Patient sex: M
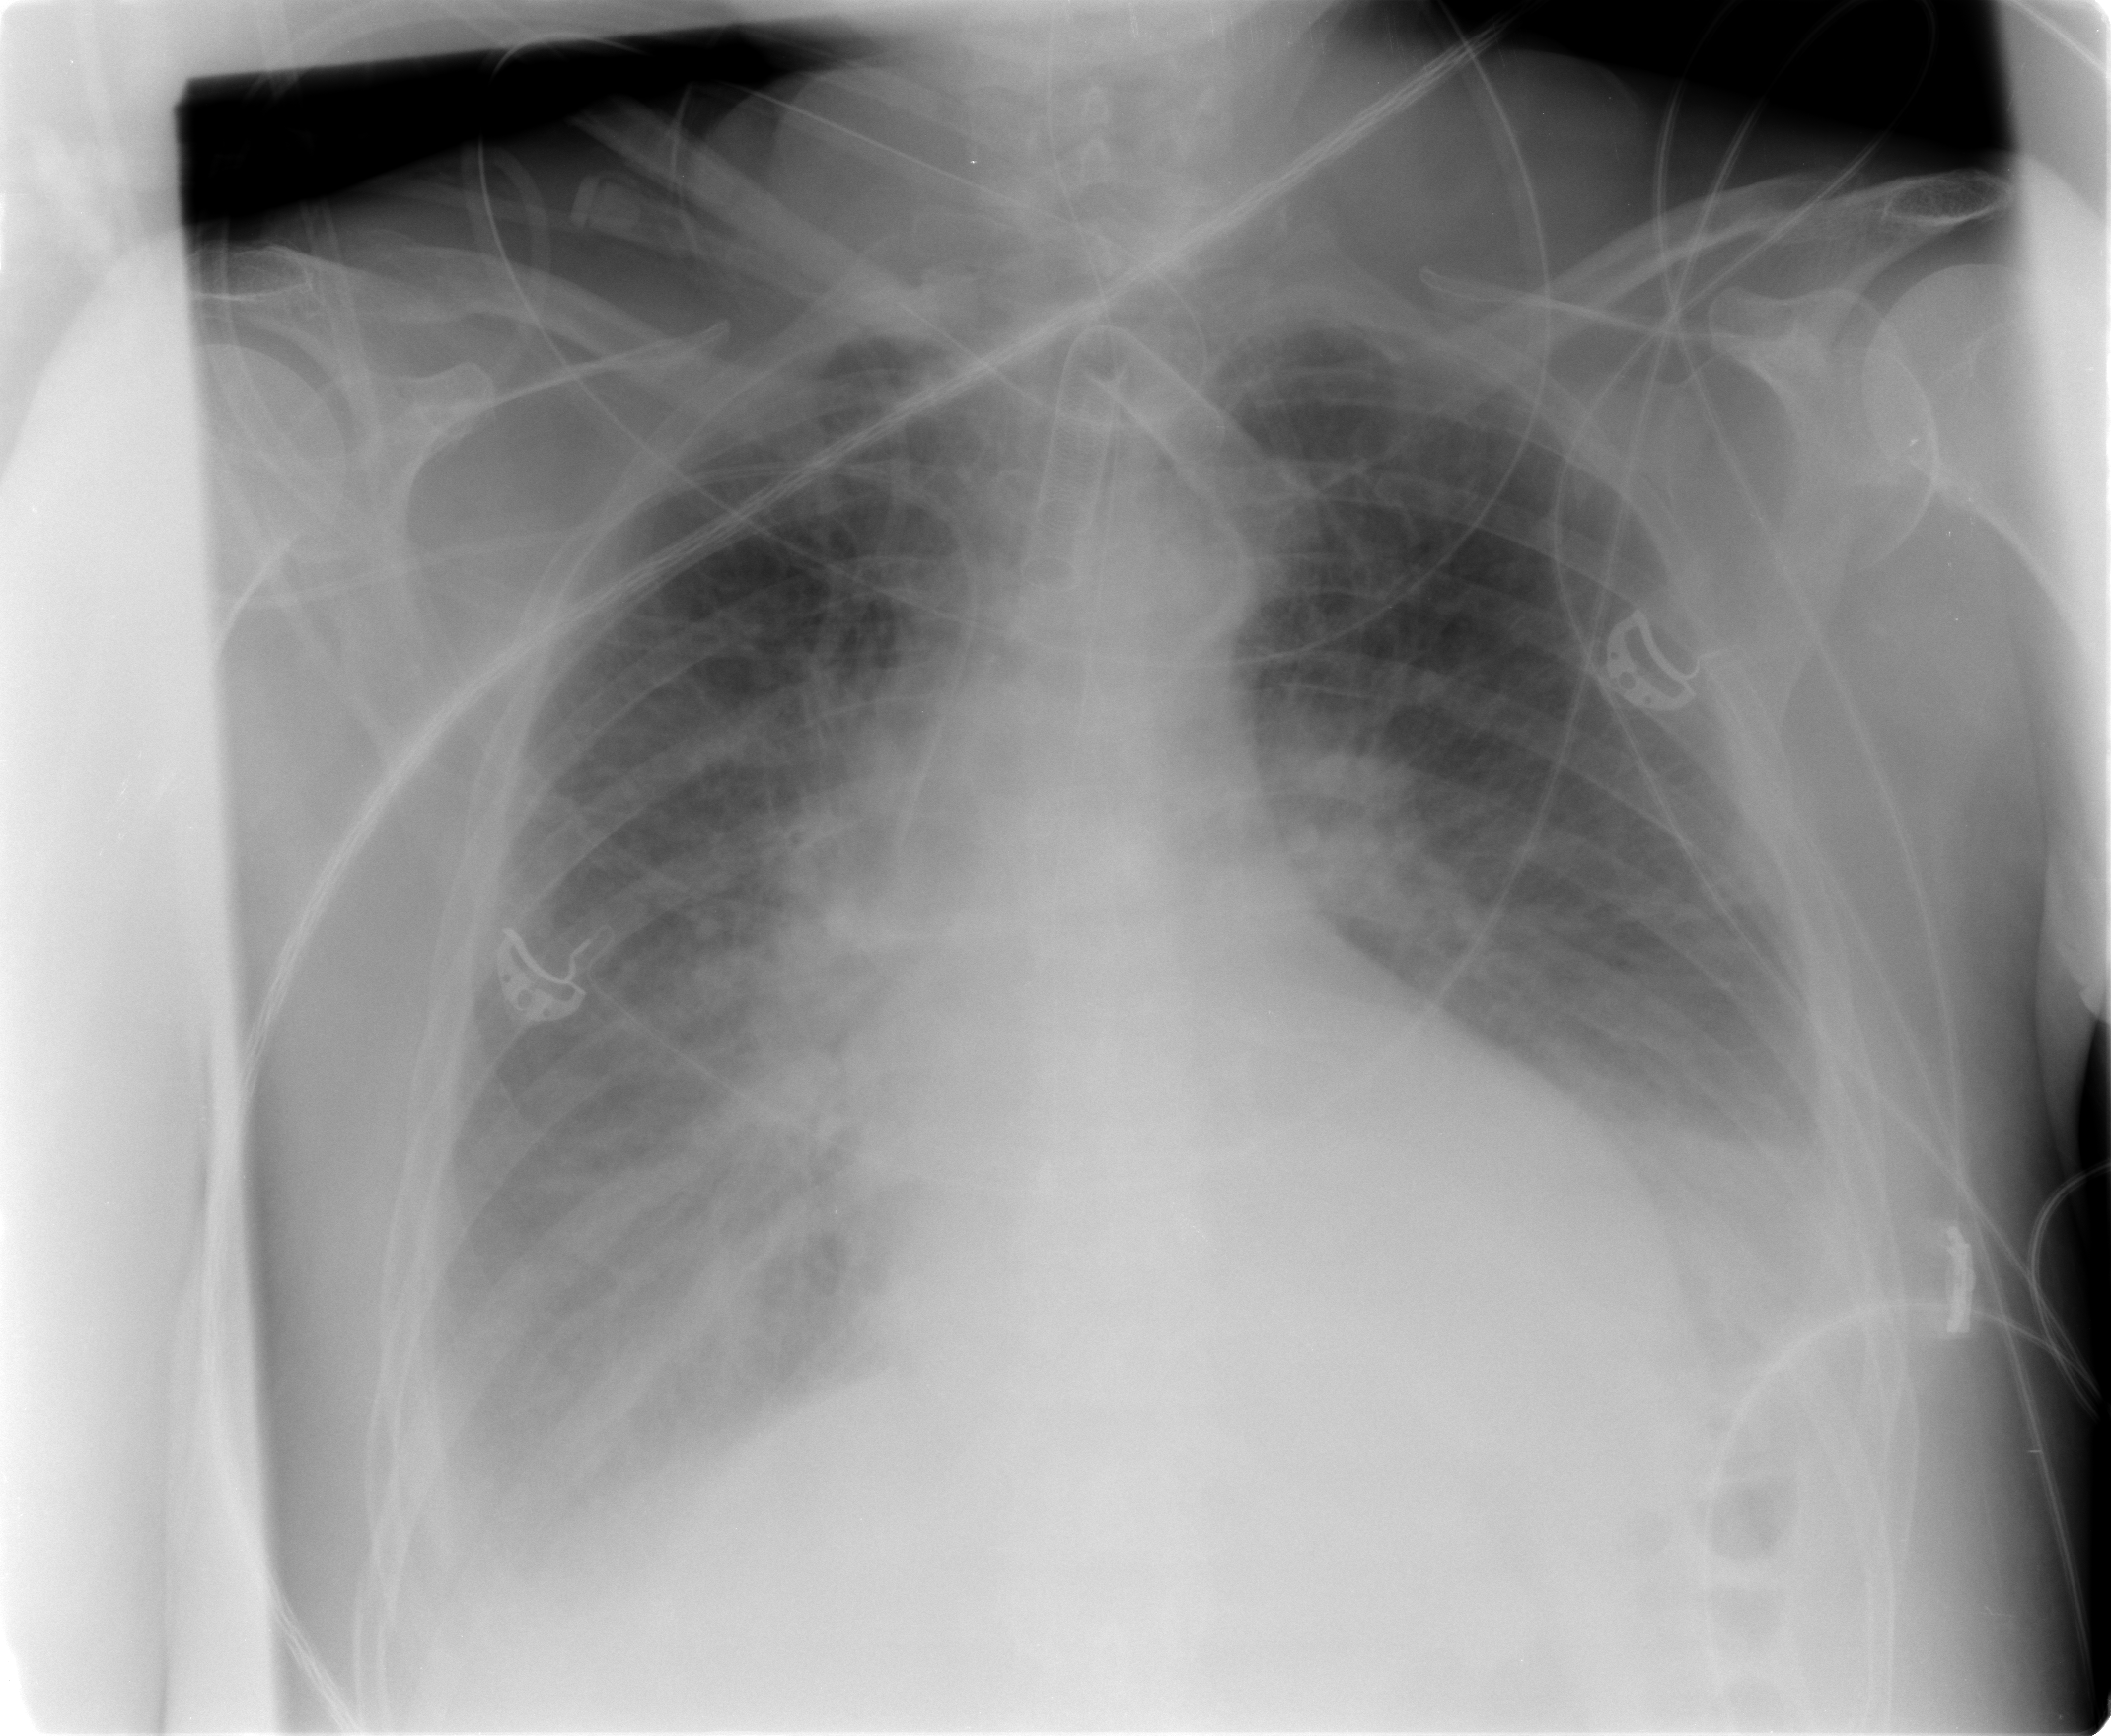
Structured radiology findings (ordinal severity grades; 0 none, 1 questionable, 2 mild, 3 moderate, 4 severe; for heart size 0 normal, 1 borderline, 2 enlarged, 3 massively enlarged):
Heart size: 0
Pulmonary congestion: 3
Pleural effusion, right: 3
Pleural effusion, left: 2
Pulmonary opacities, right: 2
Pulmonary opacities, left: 2
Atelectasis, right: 2
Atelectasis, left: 2